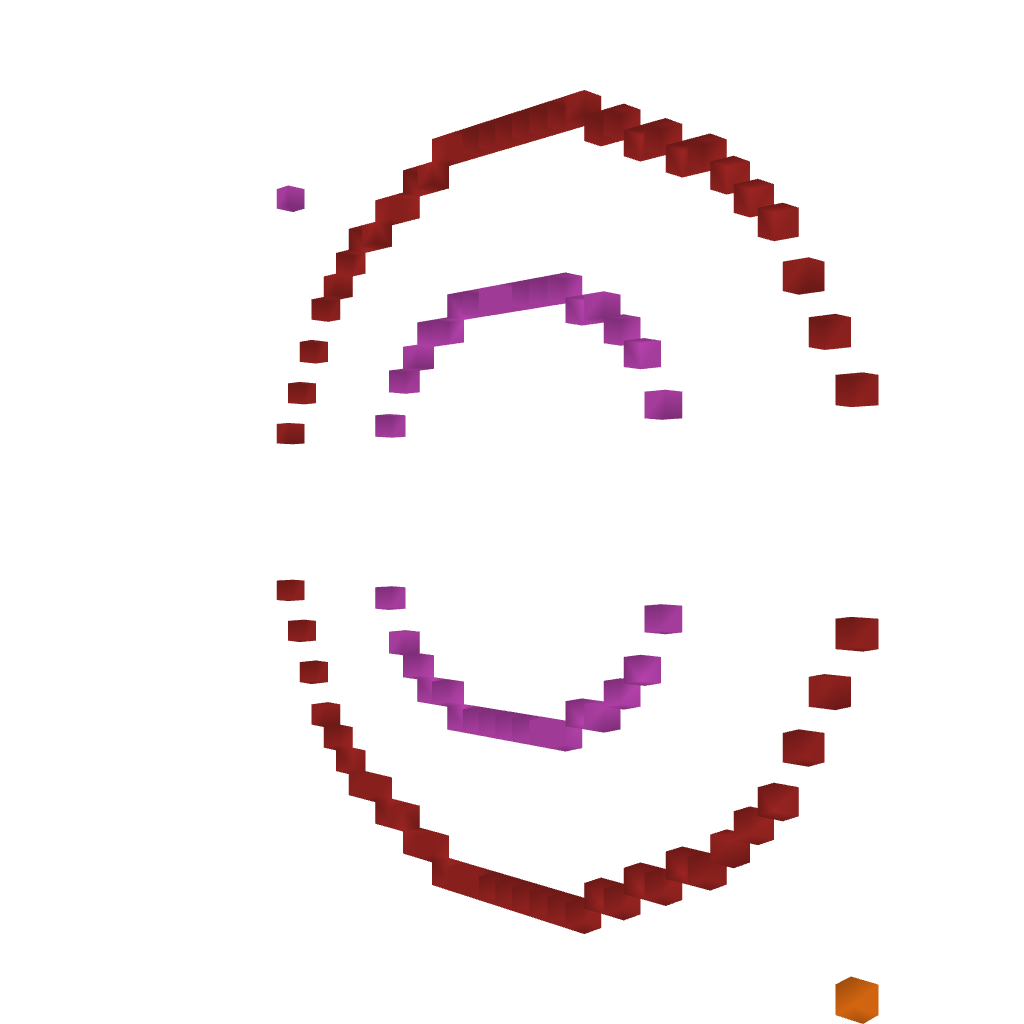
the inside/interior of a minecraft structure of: Rainbow!